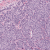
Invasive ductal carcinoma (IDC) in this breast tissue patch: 1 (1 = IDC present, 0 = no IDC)